Interaction volume radius: 10 \u00c5
Interaction volume height: 40 \u00c5
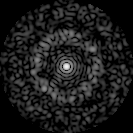
Disorder parameter: 0.8375